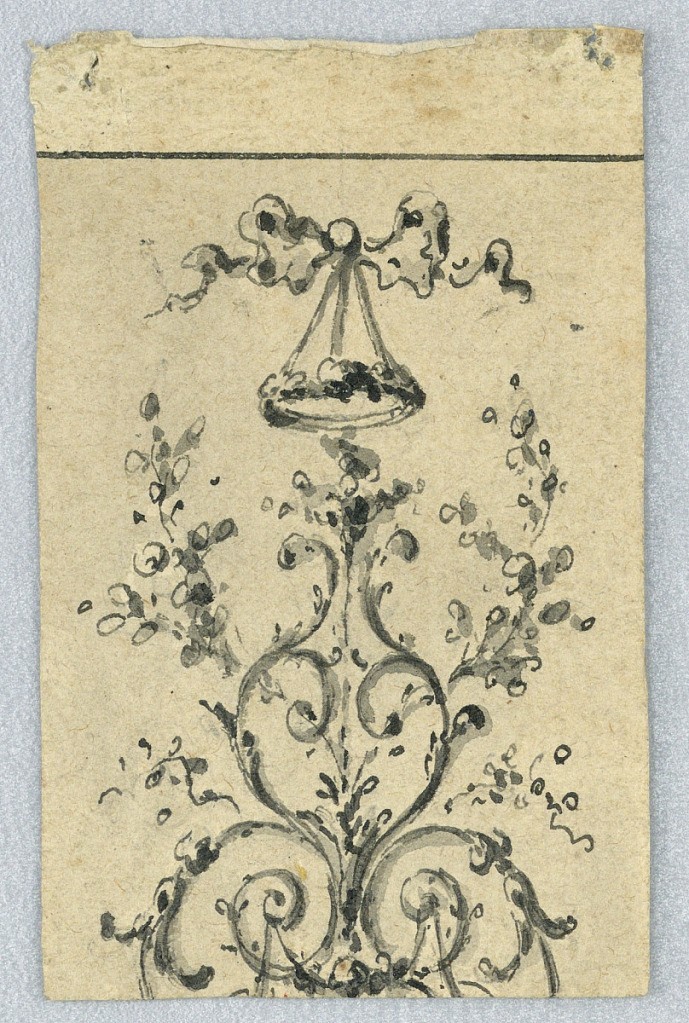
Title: Design for the upper part of a plant candelabrum
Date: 1760–1780
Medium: Pen and black ink, brush and grey watercolor on paper
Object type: Drawing
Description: Consists of twigs and twig scrolls. A wreath hangs on top from a bowknot. Framing line above.